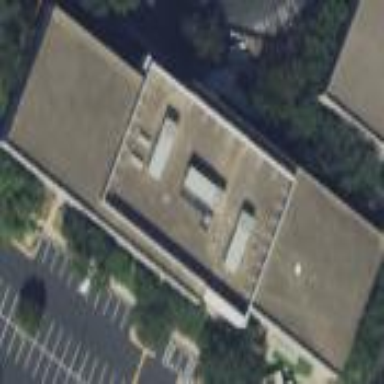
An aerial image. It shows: Office building.